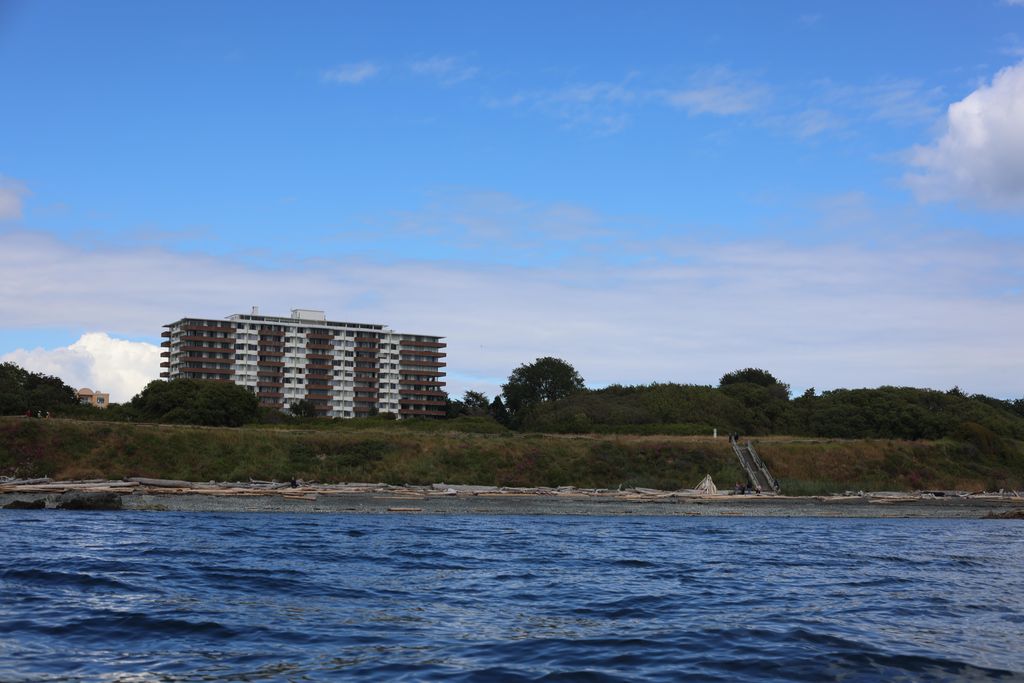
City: victoria